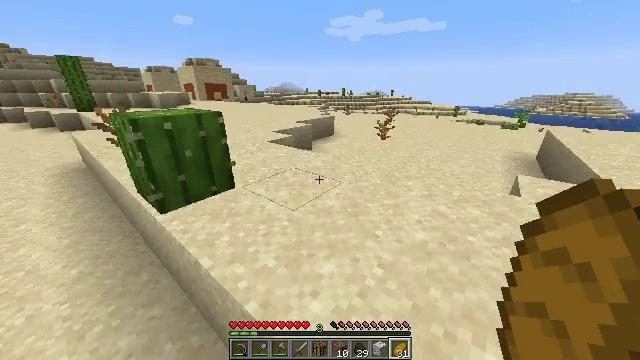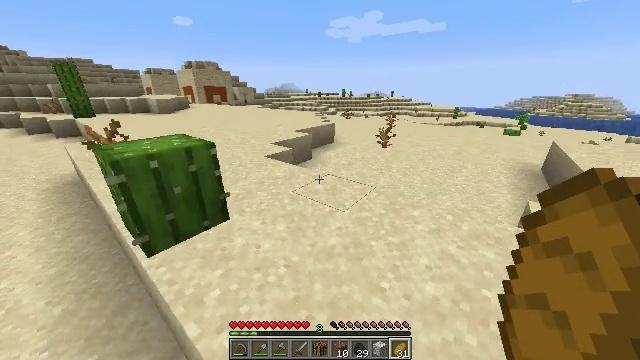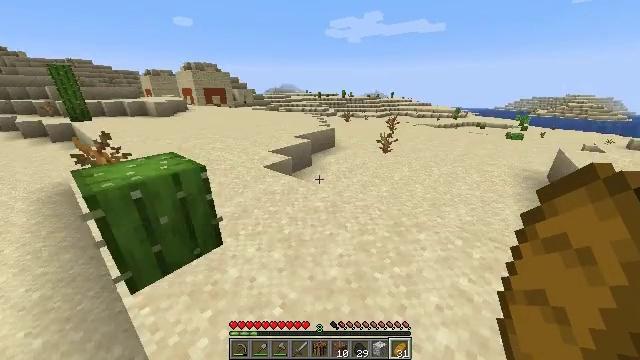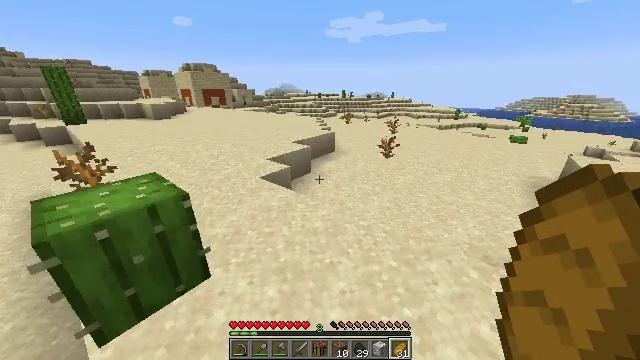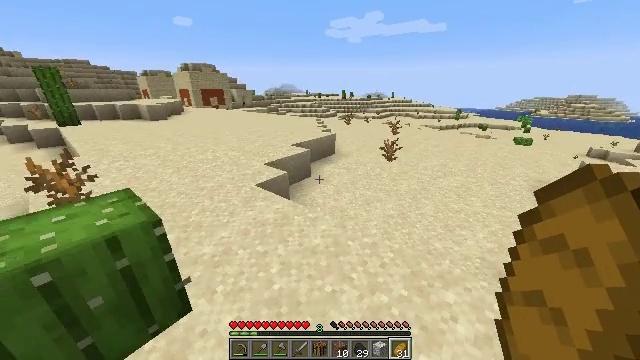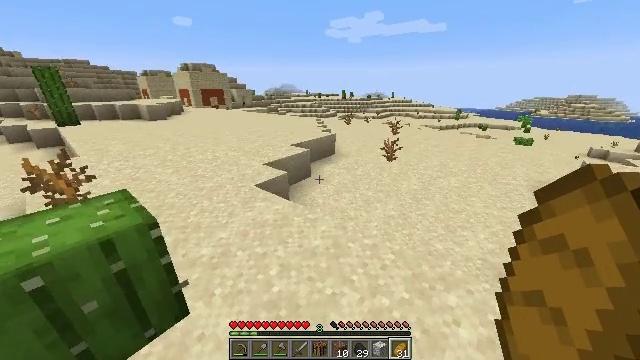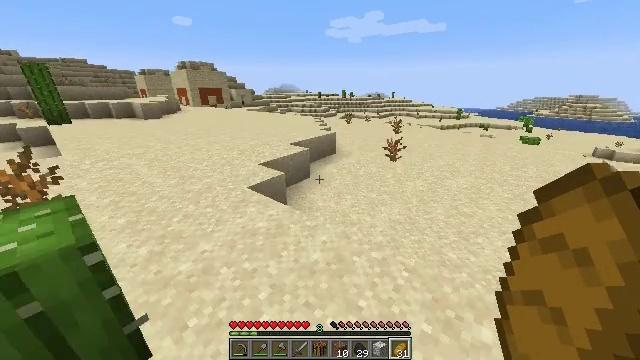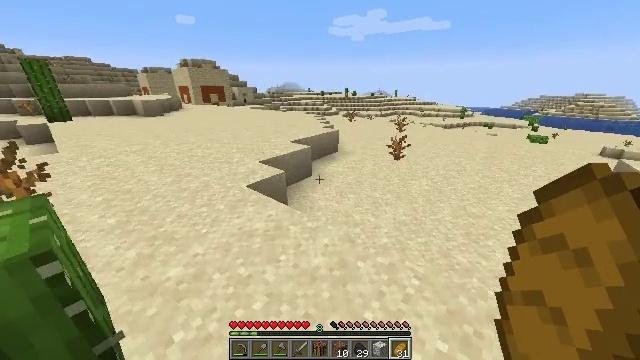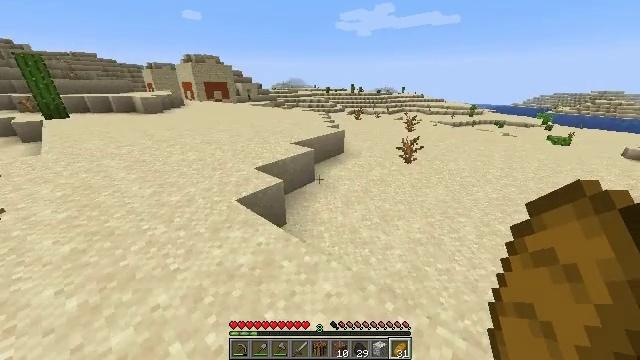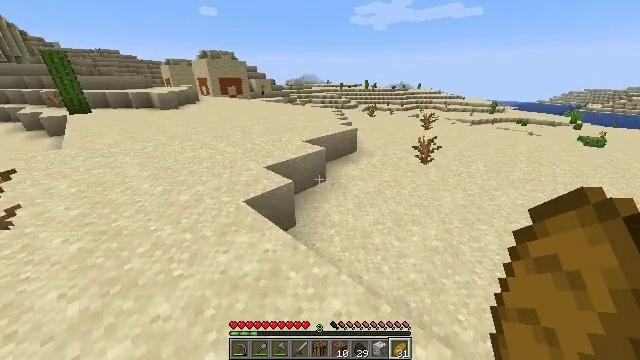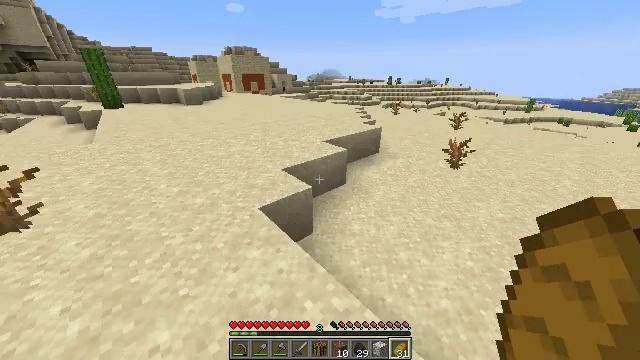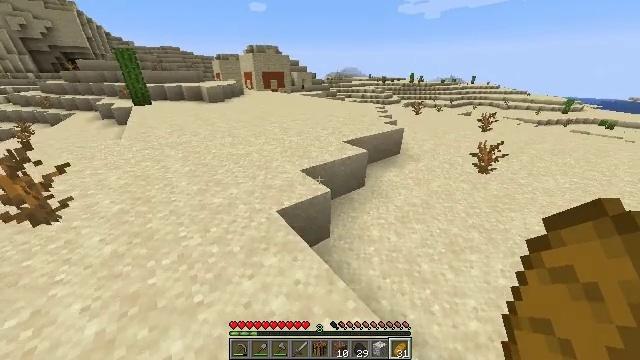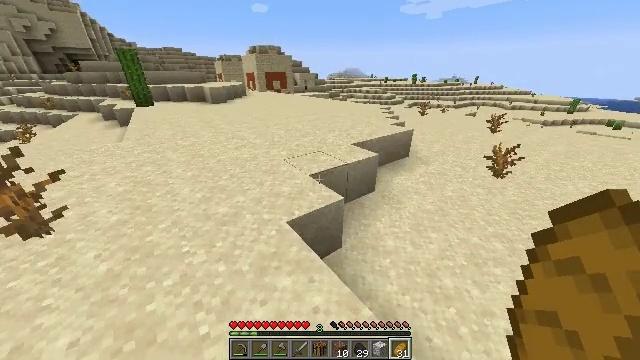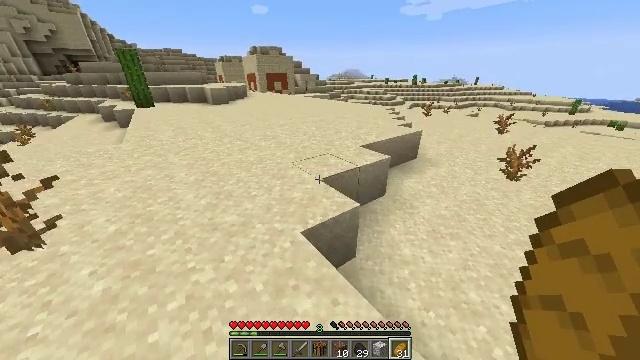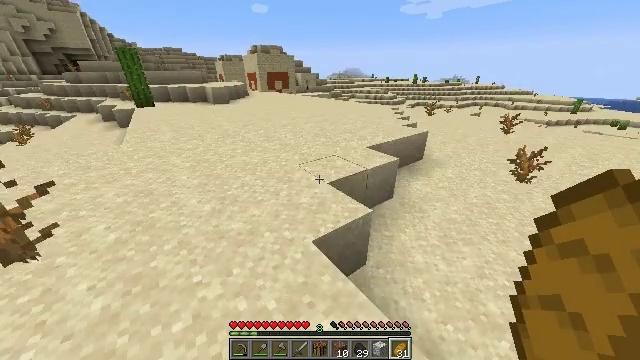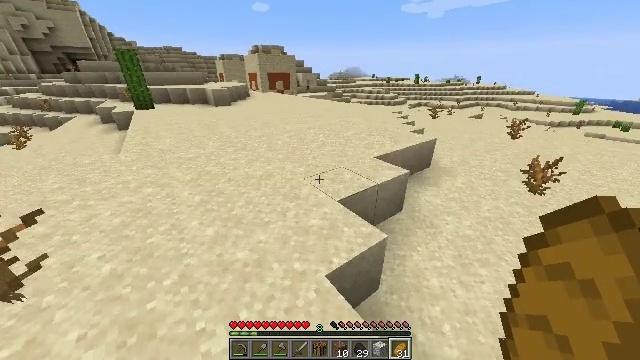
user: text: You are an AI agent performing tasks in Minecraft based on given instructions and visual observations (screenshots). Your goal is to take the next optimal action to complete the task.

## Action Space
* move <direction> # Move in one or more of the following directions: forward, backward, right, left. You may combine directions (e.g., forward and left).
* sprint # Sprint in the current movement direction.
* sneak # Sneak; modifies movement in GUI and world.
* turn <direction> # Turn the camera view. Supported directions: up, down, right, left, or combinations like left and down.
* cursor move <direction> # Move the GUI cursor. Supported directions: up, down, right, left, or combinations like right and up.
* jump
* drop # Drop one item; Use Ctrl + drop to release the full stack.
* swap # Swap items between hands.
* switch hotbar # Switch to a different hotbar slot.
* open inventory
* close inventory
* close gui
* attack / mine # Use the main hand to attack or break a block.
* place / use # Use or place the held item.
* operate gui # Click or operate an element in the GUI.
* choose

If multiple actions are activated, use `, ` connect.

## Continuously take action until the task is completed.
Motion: motion action
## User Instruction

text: Mine the orange terracotta block.
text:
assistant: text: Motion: move forward, sprint, jump
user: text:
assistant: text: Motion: move forward, sprint, jump
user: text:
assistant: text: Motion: move forward, sprint
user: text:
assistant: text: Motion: move forward, sprint
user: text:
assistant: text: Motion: move forward, sprint
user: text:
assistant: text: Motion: move forward, sprint
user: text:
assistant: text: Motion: move forward, sprint
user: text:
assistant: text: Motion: move forward, sprint, turn left
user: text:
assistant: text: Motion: move forward, sprint, turn left
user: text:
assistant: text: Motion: move forward and move left, sprint, turn left
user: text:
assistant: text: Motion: move forward and move left, sprint, turn left
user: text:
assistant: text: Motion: move forward and move left, sprint
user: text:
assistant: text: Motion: move forward and move left, sprint
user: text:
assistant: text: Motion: move forward and move left, sprint
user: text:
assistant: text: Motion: move forward, sprint, jump
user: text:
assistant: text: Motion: move forward, sprint, jump
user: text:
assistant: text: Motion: move forward, sprint, jump
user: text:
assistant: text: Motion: move forward, sprint, jump
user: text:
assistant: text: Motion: move forward, sprint, jump
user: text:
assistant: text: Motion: move forward, sprint, jump
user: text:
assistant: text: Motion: move forward, sprint, jump
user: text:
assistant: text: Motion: move forward, sprint, jump
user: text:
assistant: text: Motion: move forward, sprint, jump
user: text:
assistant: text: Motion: move forward, sprint, jump
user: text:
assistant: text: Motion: move forward, sprint, jump
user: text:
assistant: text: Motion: move forward, sprint, jump
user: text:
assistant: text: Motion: move forward, sprint, jump
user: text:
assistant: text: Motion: move forward, sprint, jump
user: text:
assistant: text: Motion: move forward, sprint, jump
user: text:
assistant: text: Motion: move forward, sprint, jump